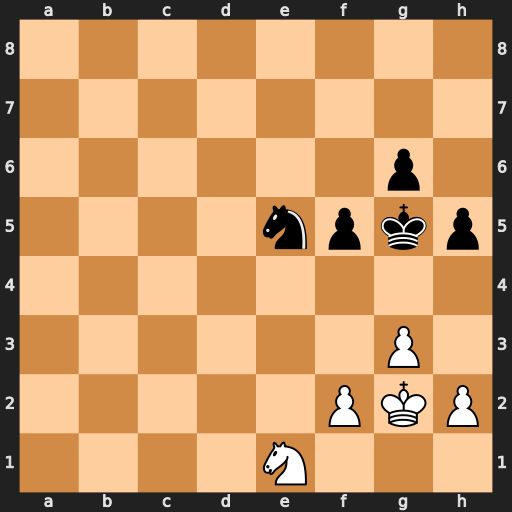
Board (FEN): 8/8/6p1/4npkp/8/6P1/5PKP/4N3
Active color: w
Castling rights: -
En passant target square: -
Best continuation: f4+ Kf6 fxe5+